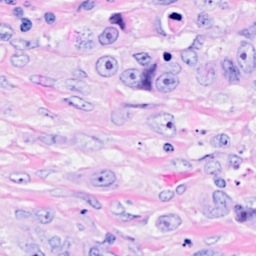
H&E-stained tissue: Breast